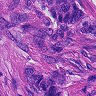
Metastatic tissue present: yes